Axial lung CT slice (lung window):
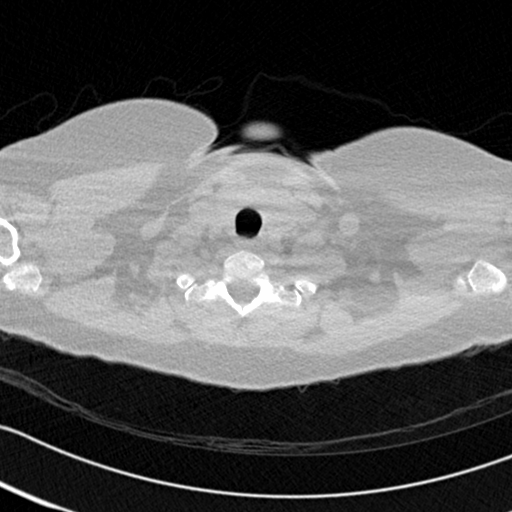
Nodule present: no